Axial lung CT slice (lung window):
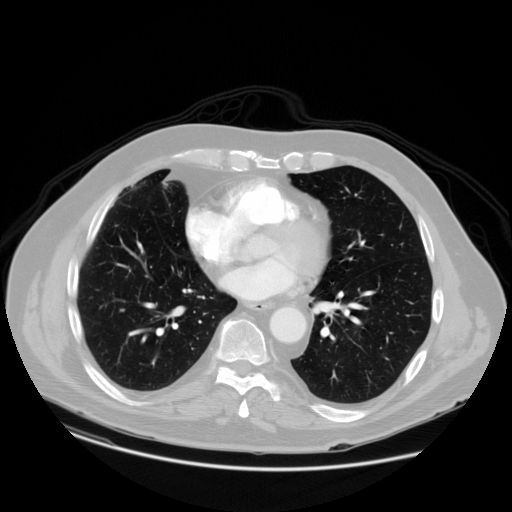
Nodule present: no